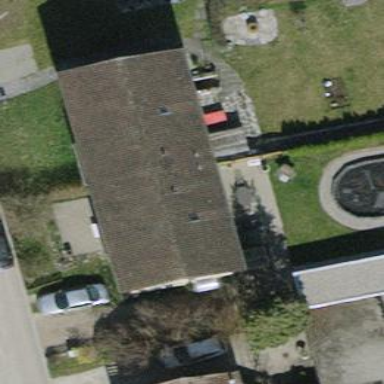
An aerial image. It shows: Building with tile roof.